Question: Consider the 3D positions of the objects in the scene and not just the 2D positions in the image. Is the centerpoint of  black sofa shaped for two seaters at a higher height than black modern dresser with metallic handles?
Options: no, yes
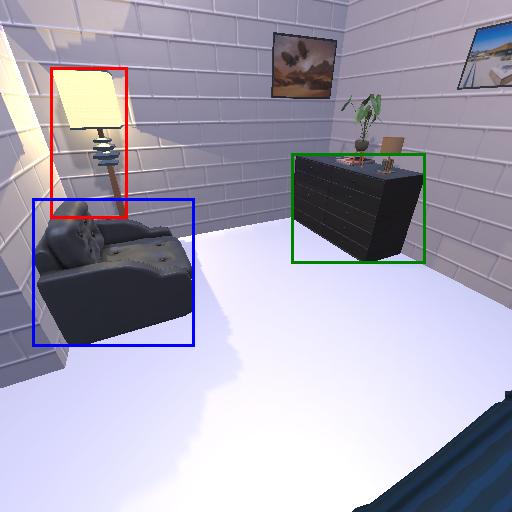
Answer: no